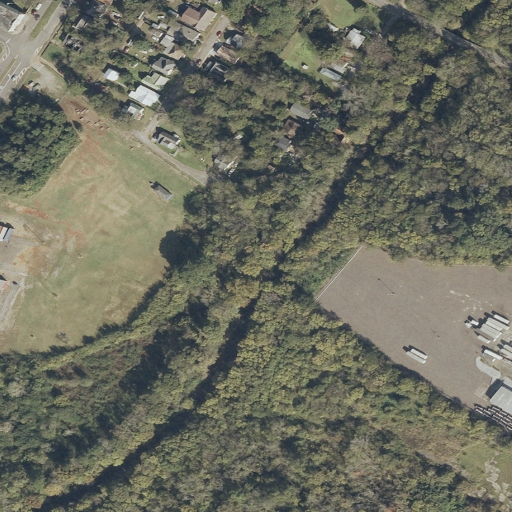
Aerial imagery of valley in Alabama named Jones Valley containing low intensity development, open development, medium intensity development, mixed forest, pasture, high intensity development, deciduous forest, and evergreen forest